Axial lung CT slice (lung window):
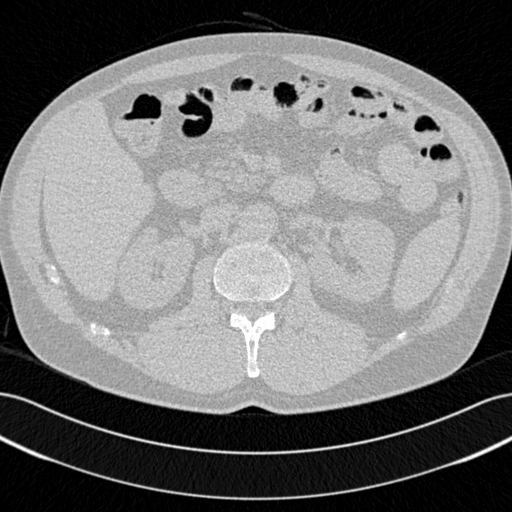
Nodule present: no